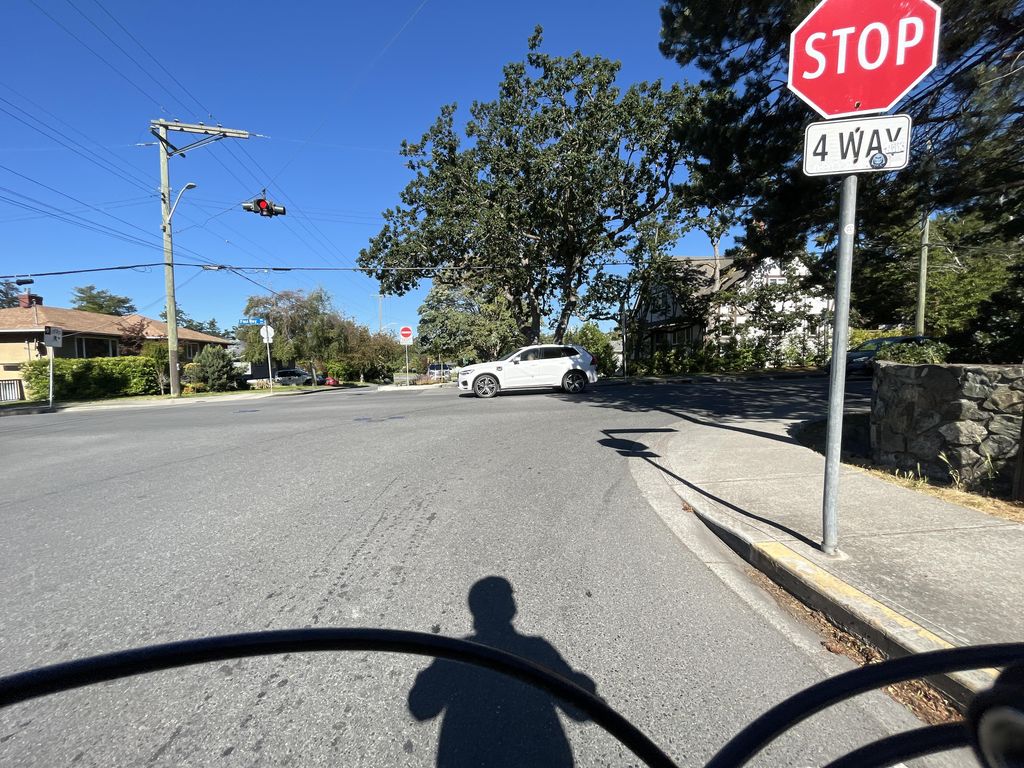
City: victoria